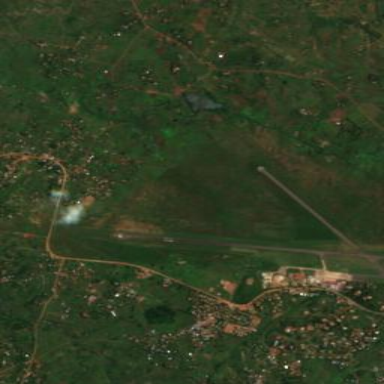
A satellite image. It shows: Area designated as runway within airport.